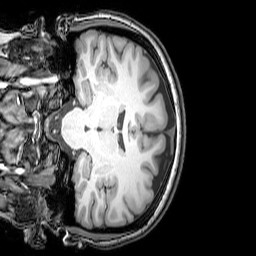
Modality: T1w
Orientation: coronal
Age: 24
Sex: female
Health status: healthy
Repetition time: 0.081 s
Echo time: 0.037 s